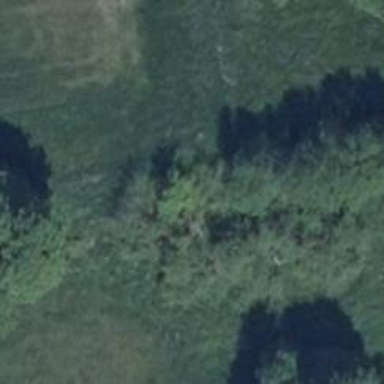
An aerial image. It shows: Row of deciduous broadleaved trees.